Question: I checked the <URL> and it works fine. Then I copied the code from there and now the beginning of my data table looks like this:
'''
<p:dataTable id="dtResults" var="rule" value="#{ruleCollection}" paginator="true" rows="30" paginatorTemplate="{RowsPerPageDropdown} {FirstPageLink} {PreviousPageLink} {CurrentPageReport} {NextPageLink} {LastPageLink} {Exporters}"
rowsPerPageTemplate="30,50,100,500" lazy="true">
<f:facet name="{Exporters}">
<h:commandLink>
<p:graphicImage name="/demo/images/excel.png" width="24" />
<p:dataExporter type="xls" target="dtResults" fileName="rules" />
</h:commandLink>
</f:facet>
'''
This is what I get:

'/demo/images/excel.png' is not there so I also tried this instead of 'p:graphicImage':
'''
<h:outputText value="export" />
'''
But the result is the same. My configuration is:
- - - - -
I have POI installed and working but I also tried with 'type="csv"' and the result is the same. What could be the problem?
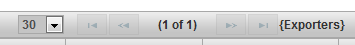
Answer: The option for customization template is available in version 5.1 community. Stable release does not exist yet but you can download the <URL>. The current snapshot is from May-25 and does not have this feature.
<URL>. "1 year Elite subscription is 249$ per developer.".